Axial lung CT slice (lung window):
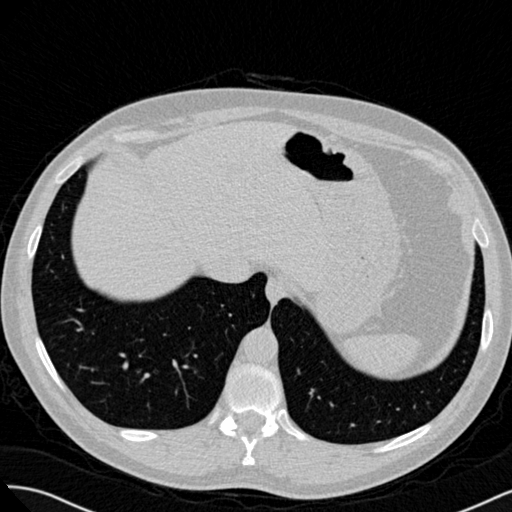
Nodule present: no